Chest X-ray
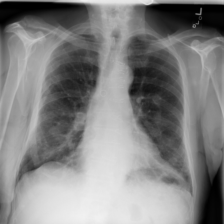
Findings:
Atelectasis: negative
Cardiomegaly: negative
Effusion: negative
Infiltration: negative
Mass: negative
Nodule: negative
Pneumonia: negative
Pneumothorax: negative
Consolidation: negative
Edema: negative
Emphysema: negative
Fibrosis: negative
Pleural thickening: negative
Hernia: negative